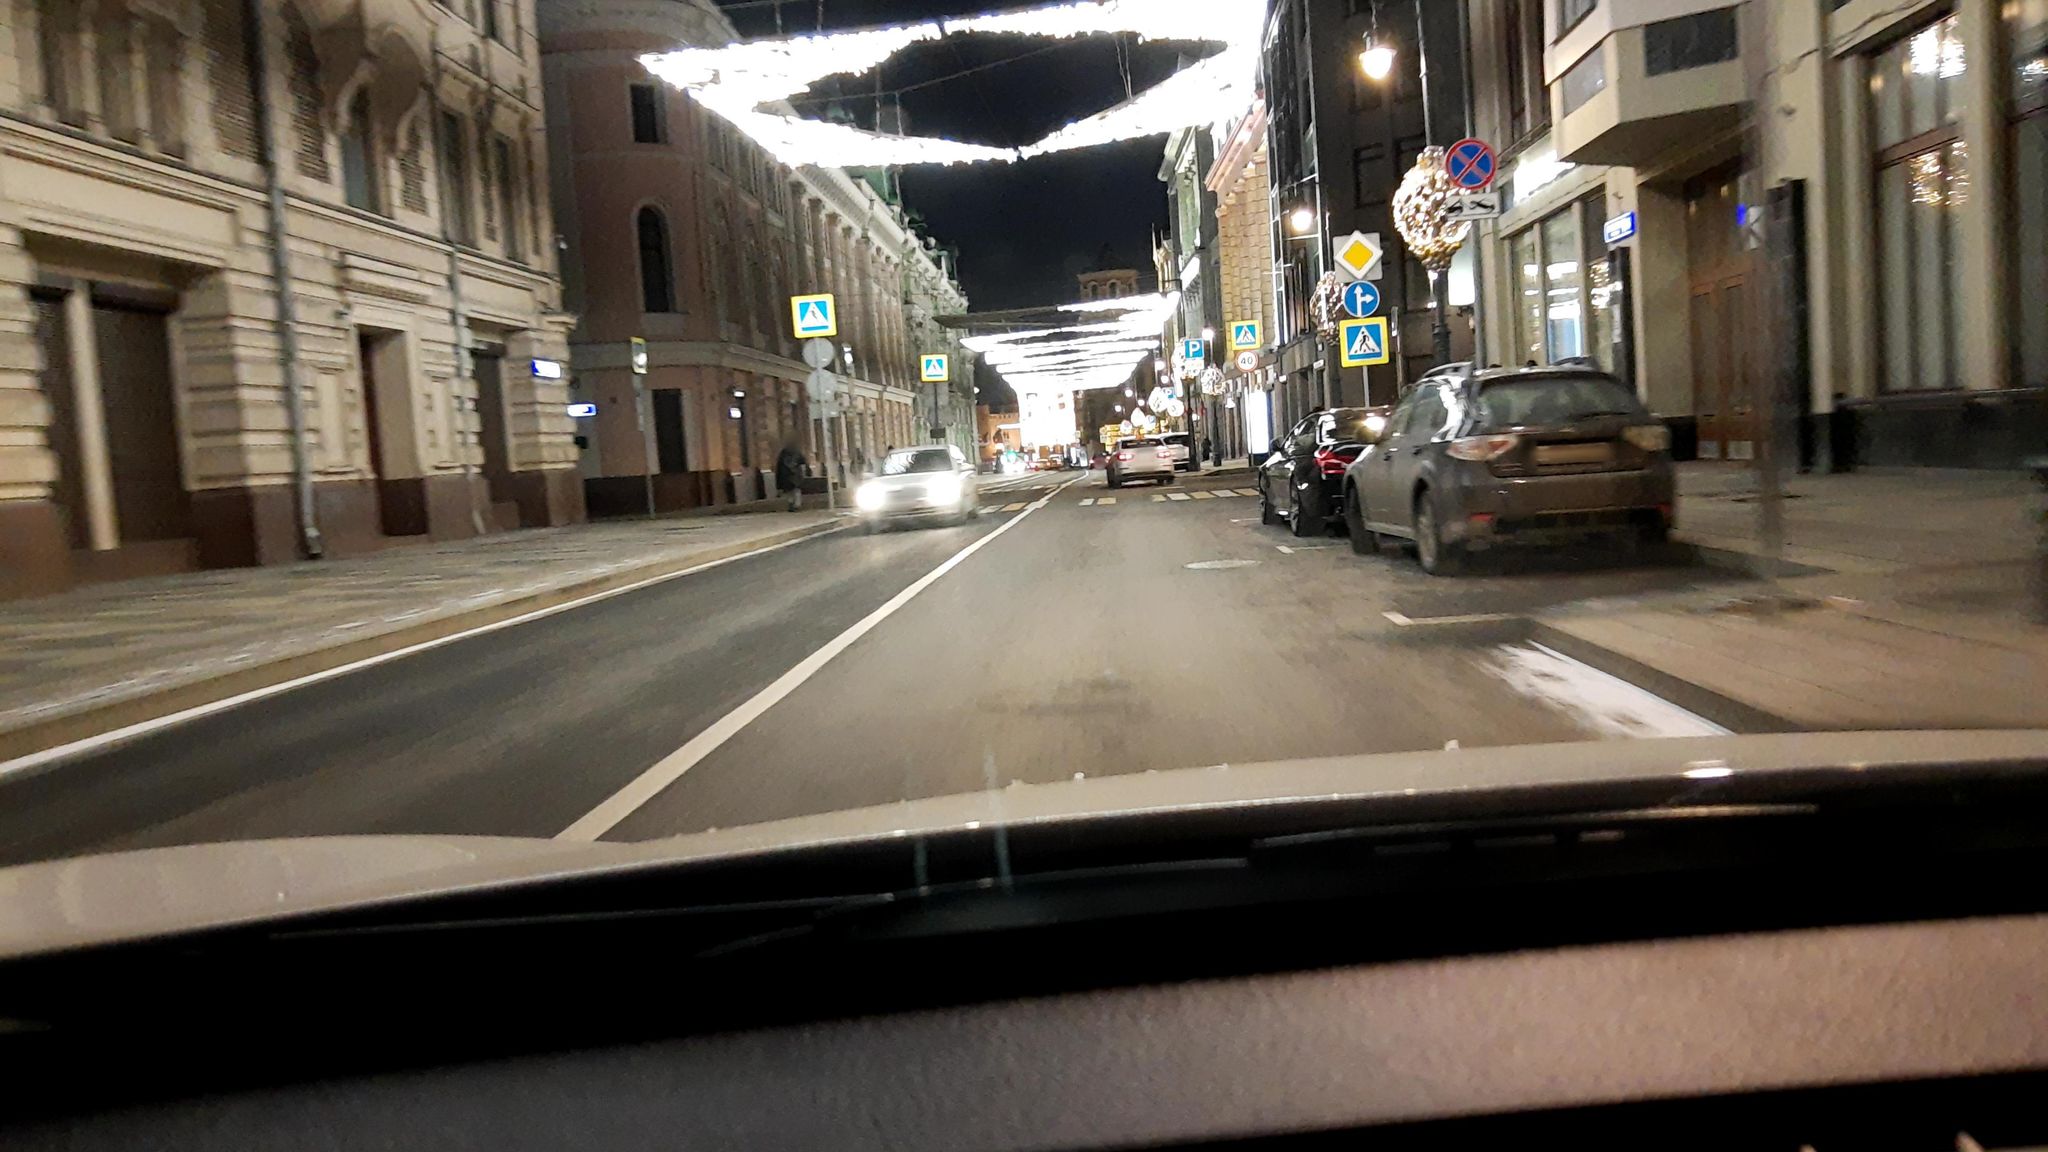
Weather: clear
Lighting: night
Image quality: slightly poor
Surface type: driving surface
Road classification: footway
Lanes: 4
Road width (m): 4
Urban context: urban centre
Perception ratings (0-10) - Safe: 2.78, Lively: 5.28, Beautiful: 5.08, Boring: 1.39, Depressing: 3.35, Wealthy: 1.46